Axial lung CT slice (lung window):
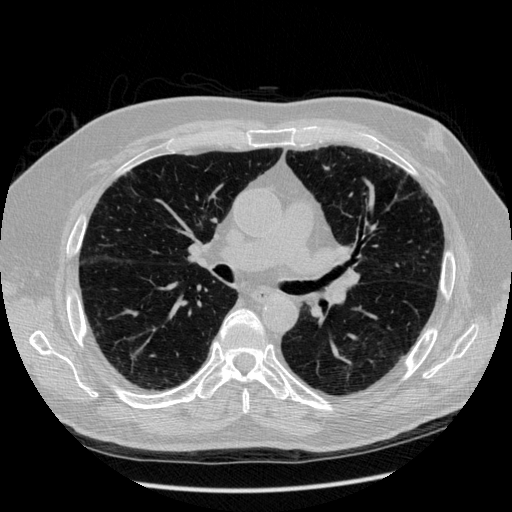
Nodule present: no